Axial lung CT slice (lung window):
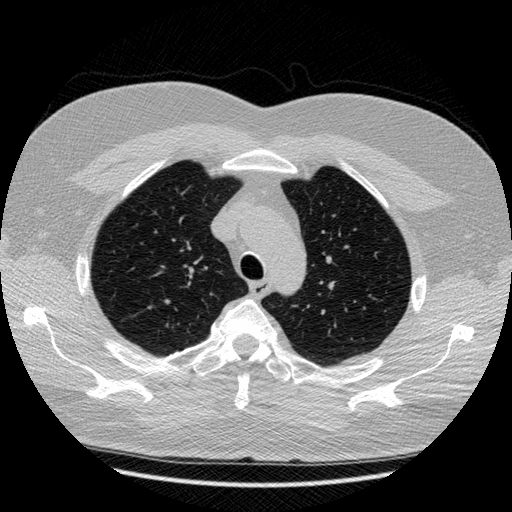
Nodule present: no